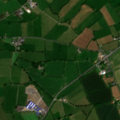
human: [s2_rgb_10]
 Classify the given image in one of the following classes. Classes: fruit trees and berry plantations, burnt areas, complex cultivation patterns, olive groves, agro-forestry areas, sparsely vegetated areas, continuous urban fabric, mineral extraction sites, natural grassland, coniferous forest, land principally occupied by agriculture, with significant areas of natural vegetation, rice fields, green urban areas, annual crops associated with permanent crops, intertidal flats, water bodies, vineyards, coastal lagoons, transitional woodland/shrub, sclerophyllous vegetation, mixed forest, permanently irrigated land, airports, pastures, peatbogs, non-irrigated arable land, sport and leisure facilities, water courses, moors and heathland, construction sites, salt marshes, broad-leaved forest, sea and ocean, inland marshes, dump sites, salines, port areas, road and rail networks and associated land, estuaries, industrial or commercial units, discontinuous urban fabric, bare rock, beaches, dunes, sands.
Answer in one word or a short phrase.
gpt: non-irrigated arable land, pastures, complex cultivation patterns